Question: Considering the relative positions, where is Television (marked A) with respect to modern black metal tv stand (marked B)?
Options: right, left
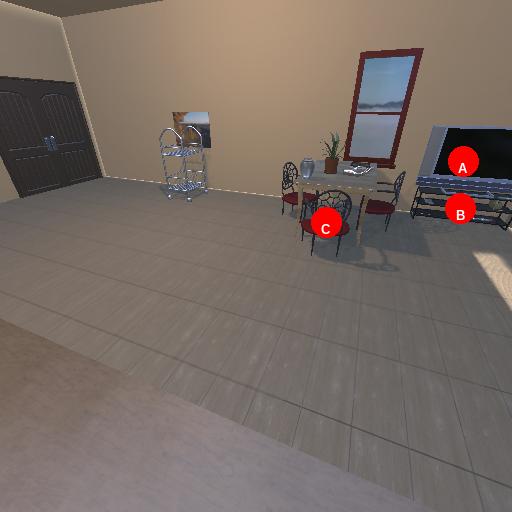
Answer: right